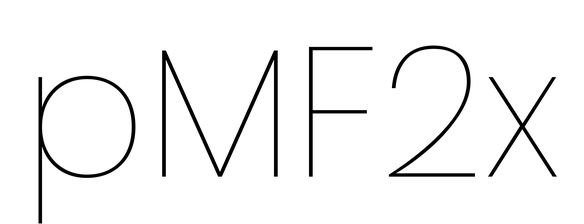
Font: Poppins-Thin